Field crop: maize
Growth stage: 2
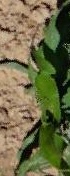
Species: maize